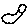
Label: bird